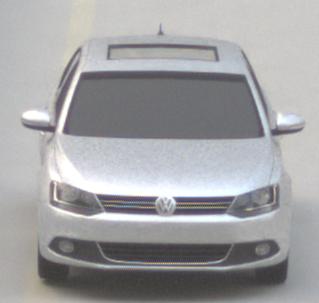
Make: VW
Model: Jetta 1.2 TSI
Detailed model: Jetta (IV)
Model produced from: 2011/01
Model produced until: 2014/08
Doors: 4
Color: white
Road condition: dry road
Daytime: morning or afternoon
Contrast: low contrast